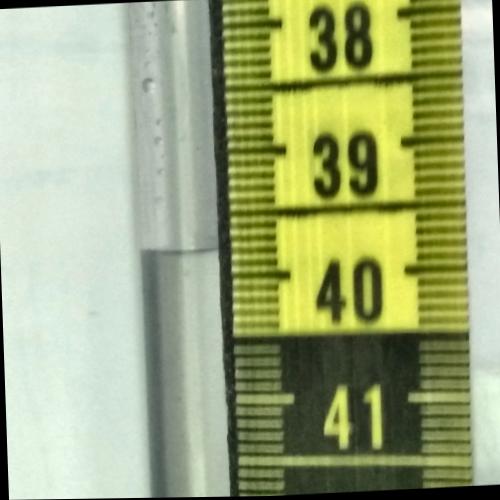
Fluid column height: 39.8 cm